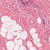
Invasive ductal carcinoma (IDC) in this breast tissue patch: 0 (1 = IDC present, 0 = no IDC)